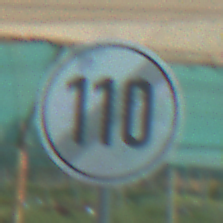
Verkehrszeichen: EndeGeschwindigkeit110
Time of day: MorningAfternoon
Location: Roofed (Special)
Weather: PartlyCloudy
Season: NotSpecified
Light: Natural